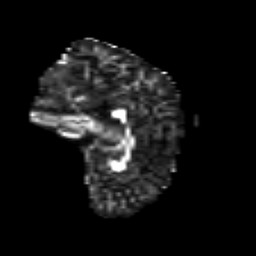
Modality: FA
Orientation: sagittal
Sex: female
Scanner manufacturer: siemens
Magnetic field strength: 3 T
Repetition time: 5 s
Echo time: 0.071 s